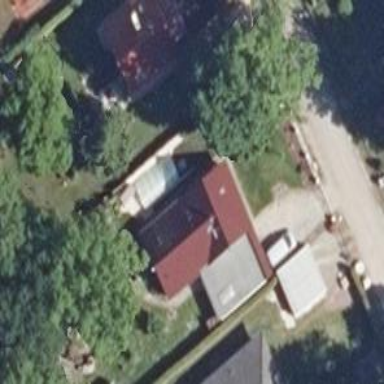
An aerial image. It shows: Simple house.